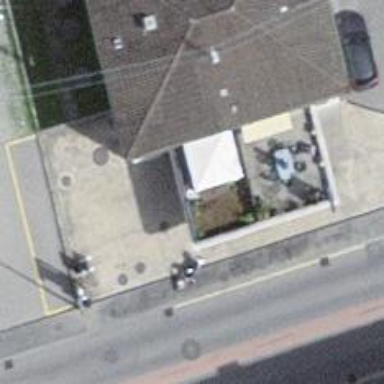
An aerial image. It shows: Fuel station.